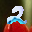
Label: 2